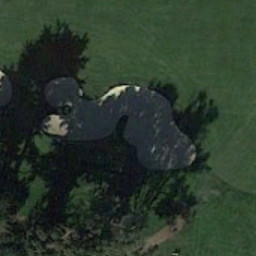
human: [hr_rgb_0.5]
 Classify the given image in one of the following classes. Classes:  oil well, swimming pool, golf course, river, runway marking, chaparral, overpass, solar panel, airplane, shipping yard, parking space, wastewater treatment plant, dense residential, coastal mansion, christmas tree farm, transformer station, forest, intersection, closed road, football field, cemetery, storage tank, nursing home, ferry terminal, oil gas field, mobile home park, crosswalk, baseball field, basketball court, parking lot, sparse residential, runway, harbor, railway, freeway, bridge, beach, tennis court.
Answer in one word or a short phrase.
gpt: golf course